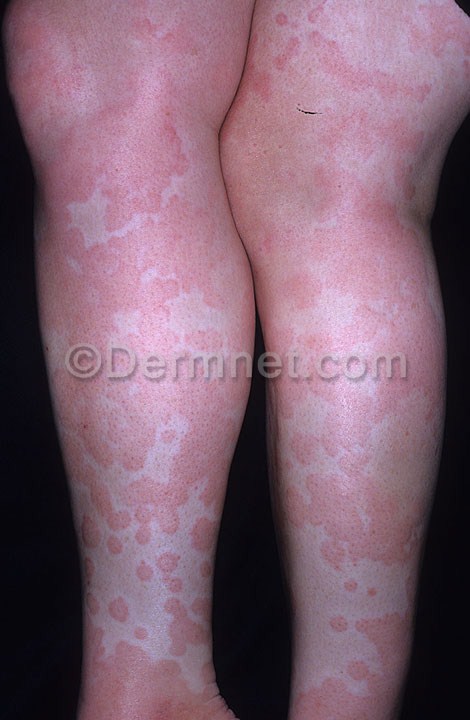
Disease: Urticaria Hives